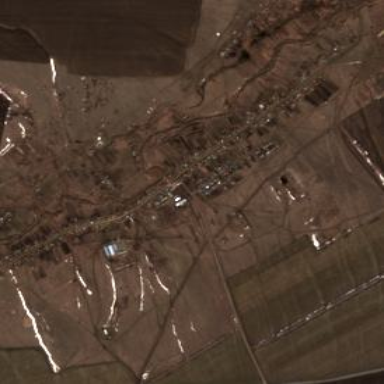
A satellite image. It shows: Village.